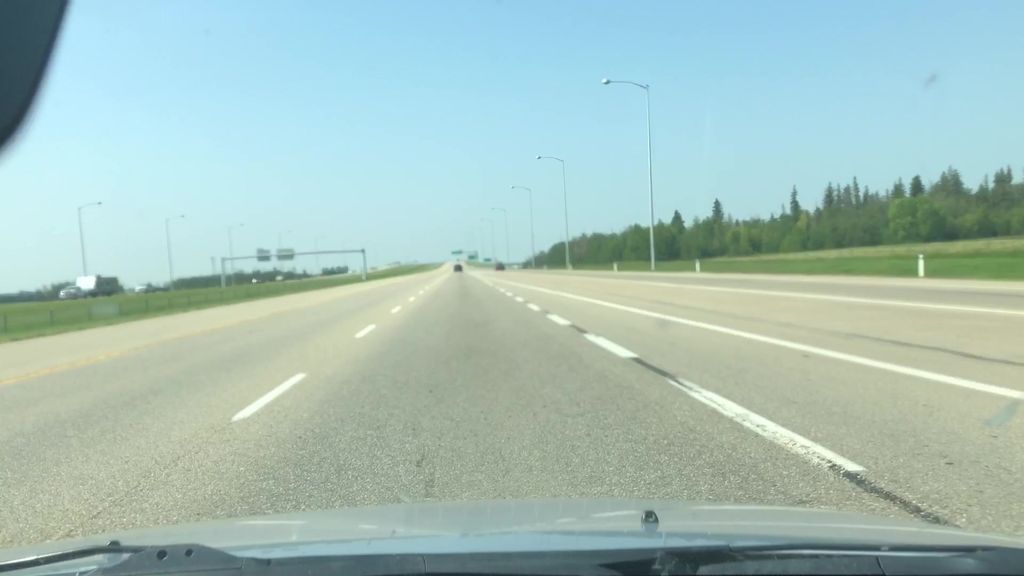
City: edmonton